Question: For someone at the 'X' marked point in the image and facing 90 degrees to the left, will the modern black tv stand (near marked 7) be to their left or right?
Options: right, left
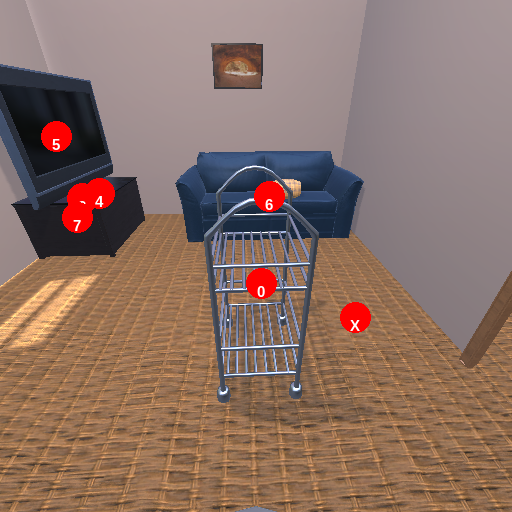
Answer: right